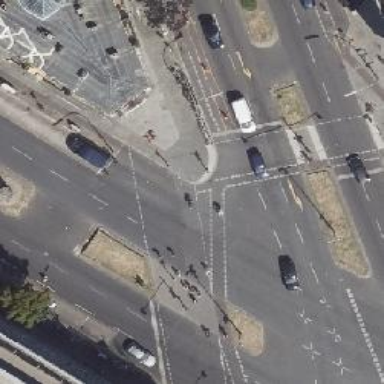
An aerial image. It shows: Asphalt cycleway with crossing equipped with traffic signals.